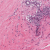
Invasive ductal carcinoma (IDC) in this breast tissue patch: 0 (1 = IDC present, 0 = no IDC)